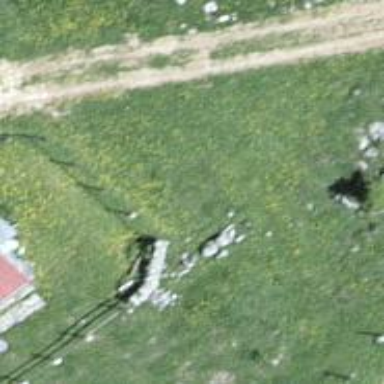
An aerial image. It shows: Wall made of dry stone.